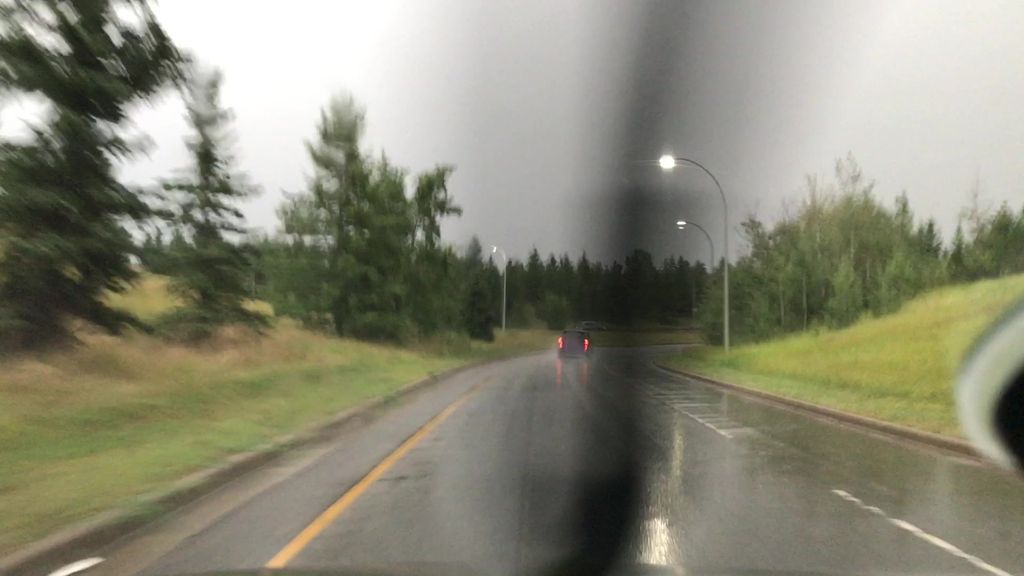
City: edmonton